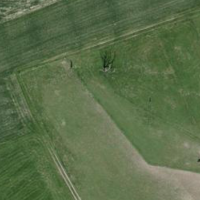
EUNIS habitat code: 24
Species observed at this site:
Buteo buteo